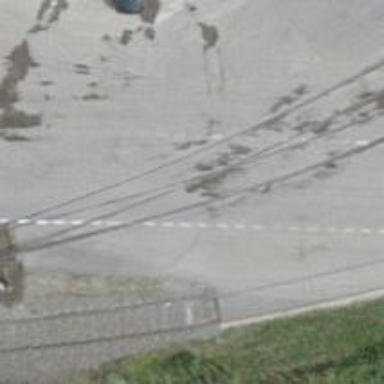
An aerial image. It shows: Level crossing along the railway.